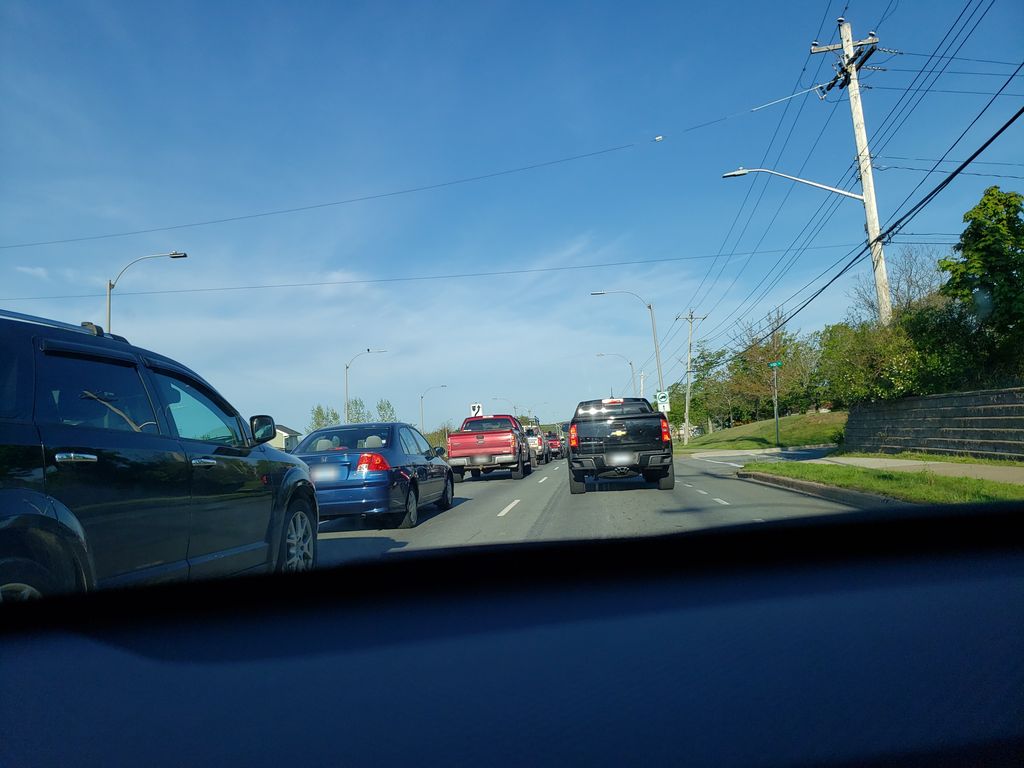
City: halifax